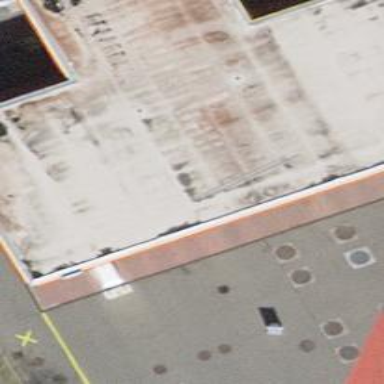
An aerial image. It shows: Flat roof building serving as fuel station.